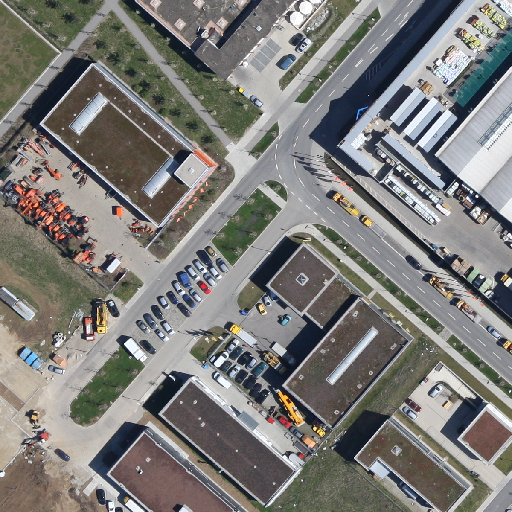
Referring expression: heavy-duty vehicle in the parking area